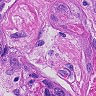
Metastatic tissue present: yes